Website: slack
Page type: review-order
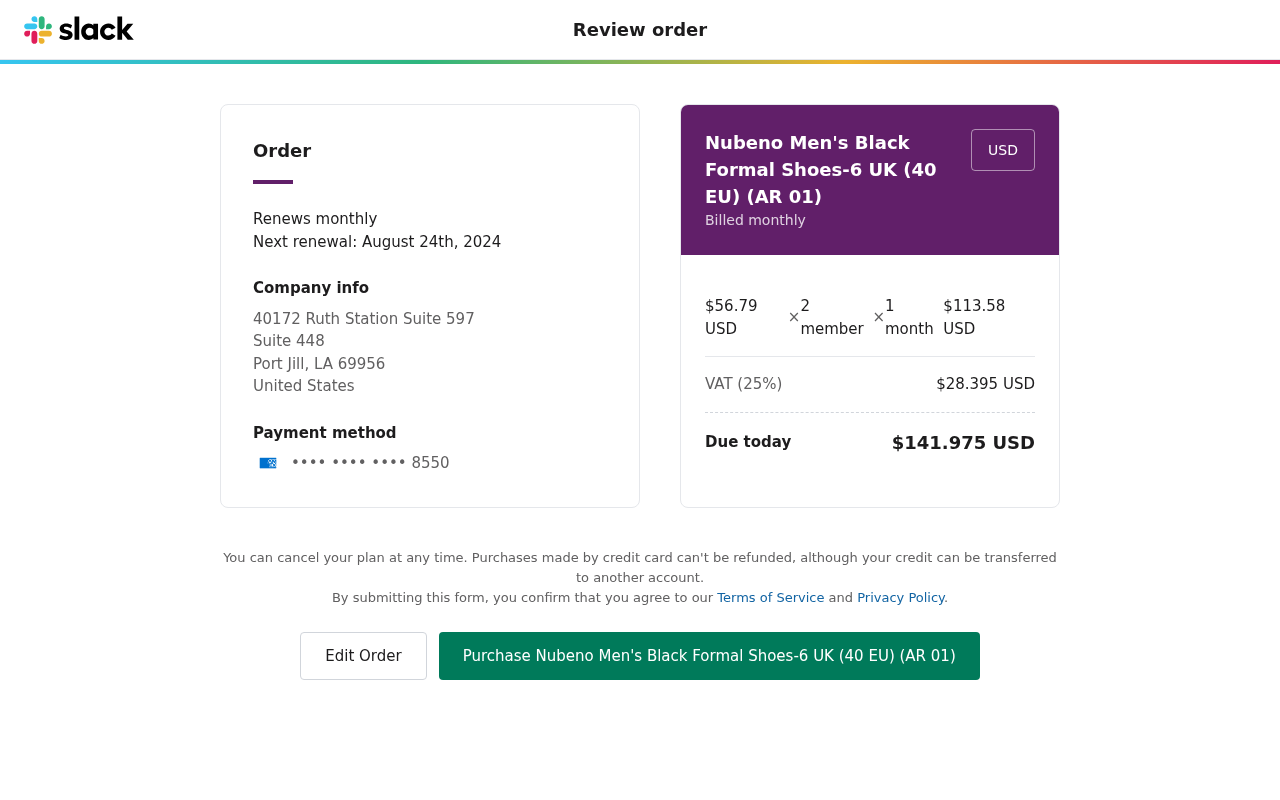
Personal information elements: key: PII_CARD_LAST4
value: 8550
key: PII_CITY_STATE_ZIP
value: Port Jill, LA 69956
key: PII_COUNTRY
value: United States
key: PII_STREET
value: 40172 Ruth Station Suite 597
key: PII_STREET2
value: Suite 448
Product elements: key: PRODUCT1_NAME
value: Nubeno Men's Black Formal Shoes-6 UK (40 EU) (AR 01)
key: PRODUCT1_PRICE
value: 56.79
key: PRODUCT1_QUANTITY
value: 2
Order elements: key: ORDER_RENEWAL_DATE
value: August 24th, 2024
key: ORDER_SUBTOTAL
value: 113.58
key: ORDER_TAX
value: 28.395
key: ORDER_TOTAL
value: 141.975